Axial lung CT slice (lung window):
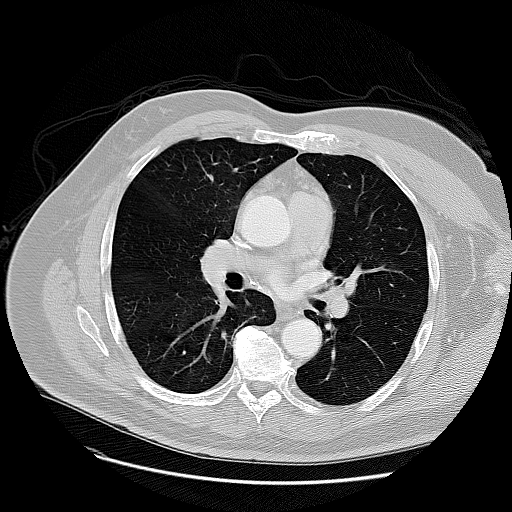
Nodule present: no